Question: I am using jQuery wizard plugin called <URL>. Problem is that for some reason div elements inside my forms are cropped. i.e. right side is missing. When I remove jQuery plugin input type boxes are correctly shown:
Here is picture of result:

jsFiddle link:
<URL>
CSS that I am using for plugin:
'''
/*
Common
*/
.wizard,
.tabcontrol
{
display: block;
width: 100%;
overflow: hidden;
}
.wizard a,
.tabcontrol a
{
outline: 0;
}
.wizard ul,
.tabcontrol ul
{
list-style: none !important;
padding: 0;
margin: 0;
}
.wizard ul > li,
.tabcontrol ul > li
{
display: block;
padding: 0;
}
/* Accessibility */
.wizard > .steps .current-info,
.tabcontrol > .steps .current-info
{
position: absolute;
left: -999em;
display: none;
}
.wizard > .content > .title,
.tabcontrol > .content > .title
{
position: absolute;
left: -999em;
}
/*
Wizard
*/
.wizard > .steps
{
position: relative;
display: block;
width: 100%;
}
.wizard.vertical > .steps
{
display: inline;
float: left;
width: 30%;
}
.wizard > .steps .number
{
font-size: 1.429em;
}
.wizard > .steps > ul > li
{
width: 25%;
}
.wizard > .steps > ul > li,
.wizard > .actions > ul > li
{
float: left;
}
.wizard.vertical > .steps > ul > li
{
float: none;
width: 100%;
}
.wizard > .steps a,
.wizard > .steps a:hover,
.wizard > .steps a:active
{
display: none;
width: auto;
margin: 0 0.5em 0.5em;
padding: 1em 1em;
text-decoration: none;
-webkit-border-radius: 5px;
-moz-border-radius: 5px;
border-radius: 5px;
}
.wizard > .steps .disabled a,
.wizard > .steps .disabled a:hover,
.wizard > .steps .disabled a:active
{
background: #eee;
color: #aaa;
cursor: default;
}
.wizard > .steps .current a,
.wizard > .steps .current a:hover,
.wizard > .steps .current a:active
{
background: #2184be;
color: #fff;
cursor: default;
}
.wizard > .steps .done a,
.wizard > .steps .done a:hover,
.wizard > .steps .done a:active
{
background: #9dc8e2;
color: #fff;
}
.wizard > .steps .error a,
.wizard > .steps .error a:hover,
.wizard > .steps .error a:active
{
background: #ff3111;
color: #fff;
}
.wizard > .content
{
/* background: #eee;*/
display: block;
/* margin: 0.5em;*/
/* min-height: 35em;*/
overflow: hidden;
position: relative;
width: auto;
/*
-webkit-border-radius: 5px;
-moz-border-radius: 5px;
border-radius: 5px;*/
}
.wizard.vertical > .content
{
display: inline;
float: left;
margin: 0 2.5% 0.5em 2.5%;
width: 65%;
}
.wizard > .content > .body
{
float: left;
/* position: absolute;*/
width: 100%;
height: 100%;
/* padding: 2.5%;*/
}
.wizard > .content > .body ul
{
list-style: disc !important;
}
.wizard > .content > .body ul > li
{
display: list-item;
}
.wizard > .content > .body > iframe
{
border: 0 none;
width: 100%;
height: 100%;
}
.wizard > .content > .body input
{
display: block;
/* border: 1px solid #ccc;*/
}
.wizard > .content > .body label
{
display: inline-block;
/* margin-bottom: 0.5em;*/
}
.wizard > .content > .body label.error
{
color: #8a1f11;
display: inline-block;
/*margin-left: 1.5em;*/
}
.wizard > .actions
{
position: relative;
display: block;
text-align: right;
width: 100%;
}
.wizard.vertical > .actions
{
display: inline;
float: right;
margin: 0 2.5%;
width: 95%;
}
.wizard > .actions > ul
{
display: inline-block;
text-align: right;
}
.wizard > .actions > ul > li
{
margin: 0 0.5em;
}
.wizard.vertical > .actions > ul > li
{
margin: 0 0 0 1em;
}
.wizard > .actions a,
.wizard > .actions a:hover,
.wizard > .actions a:active
{
background: #4493d9;
font-family: "Lato";
font-size: 13pt;
color: #fff;
display: block;
padding: 0.5em 1em;
-webkit-border-radius: 5px;
-moz-border-radius: 5px;
border-radius: 5px;
}
.wizard > .actions .disabled a,
.wizard > .actions .disabled a:hover,
.wizard > .actions .disabled a:active
{
background: #eee;
color: #aaa;
}
.wizard > .loading
{
}
.wizard > .loading .spinner
{
}
/*
Tabcontrol
*/
.tabcontrol > .steps
{
position: relative;
display: block;
width: 100%;
}
.tabcontrol > .steps > ul
{
position: relative;
margin: 6px 0 0 0;
top: 1px;
z-index: 1;
}
.tabcontrol > .steps > ul > li
{
float: left;
margin: 5px 2px 0 0;
padding: 1px;
-webkit-border-top-left-radius: 5px;
-webkit-border-top-right-radius: 5px;
-moz-border-radius-topleft: 5px;
-moz-border-radius-topright: 5px;
border-top-left-radius: 5px;
border-top-right-radius: 5px;
}
.tabcontrol > .steps > ul > li:hover
{
background: #edecec;
border: 1px solid #bbb;
padding: 0;
}
.tabcontrol > .steps > ul > li.current
{
background: #fff;
border: 1px solid #bbb;
border-bottom: 0 none;
padding: 0 0 1px 0;
margin-top: 0;
}
.tabcontrol > .steps > ul > li > a
{
color: #5f5f5f;
display: inline-block;
border: 0 none;
margin: 0;
padding: 10px 30px;
text-decoration: none;
}
.tabcontrol > .steps > ul > li > a:hover
{
text-decoration: none;
}
.tabcontrol > .steps > ul > li.current > a
{
padding: 15px 30px 10px 30px;
}
.tabcontrol > .content
{
/* position: relative;*/
display: inline-block;
/* width: 100%;
height: 35em;
overflow: hidden;
border-top: 1px solid #bbb;
padding-top: 20px;*/
}
.tabcontrol > .content > .body
{
float: left;
position: absolute;
width: 95%;
height: 95%;
padding: 2.5%;
}
.tabcontrol > .content > .body ul
{
list-style: disc !important;
}
.tabcontrol > .content > .body ul > li
{
display: list-item;
}
'''
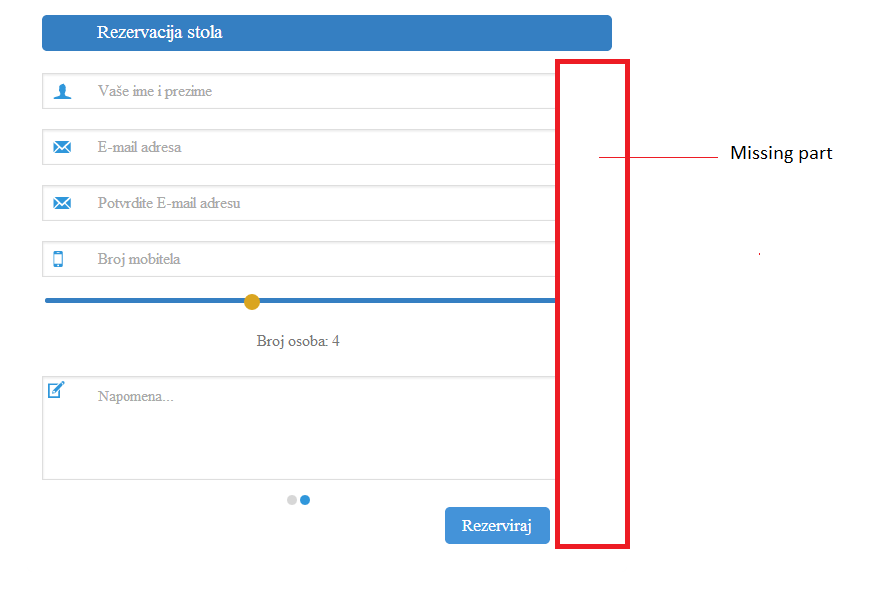
Answer: You have a problem with your CSS. The 'width: 90%' value added to the 'padding' value of that input causes it to be bigger than the container it is in. If you add the following to your css it should fix it:
'''
#datepicker {
width: 87% !important;
padding-left: 8% !important;
padding-right: 4.5% !important;
}
#table {
width: 100% !important;
}
#aligned {
width: 100% !important;
}
'''
Fixed jsfiddle:
<URL>